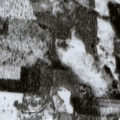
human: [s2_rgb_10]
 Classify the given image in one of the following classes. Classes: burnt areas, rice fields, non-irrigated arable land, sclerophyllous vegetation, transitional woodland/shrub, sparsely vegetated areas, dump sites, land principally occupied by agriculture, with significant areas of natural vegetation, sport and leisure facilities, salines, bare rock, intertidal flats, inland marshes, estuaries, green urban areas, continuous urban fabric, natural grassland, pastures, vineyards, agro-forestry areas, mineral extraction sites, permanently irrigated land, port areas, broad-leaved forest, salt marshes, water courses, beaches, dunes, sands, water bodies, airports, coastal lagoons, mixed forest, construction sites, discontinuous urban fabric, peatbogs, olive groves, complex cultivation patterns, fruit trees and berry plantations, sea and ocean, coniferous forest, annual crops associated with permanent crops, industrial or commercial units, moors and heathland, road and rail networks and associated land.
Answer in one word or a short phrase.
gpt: coniferous forest, mixed forest, transitional woodland/shrub